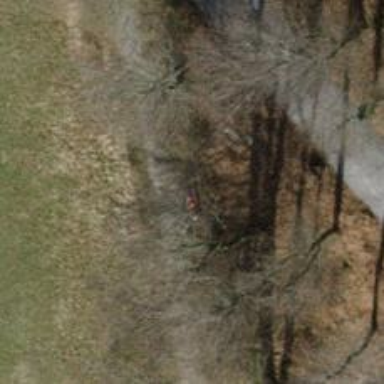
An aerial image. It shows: Red bench.